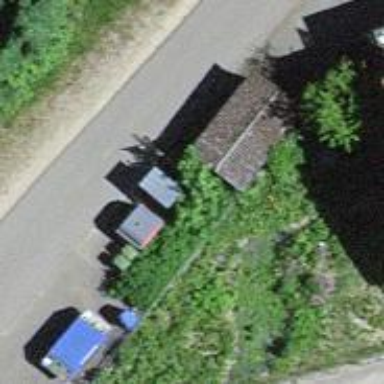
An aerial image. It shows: Recycling container for recycling.